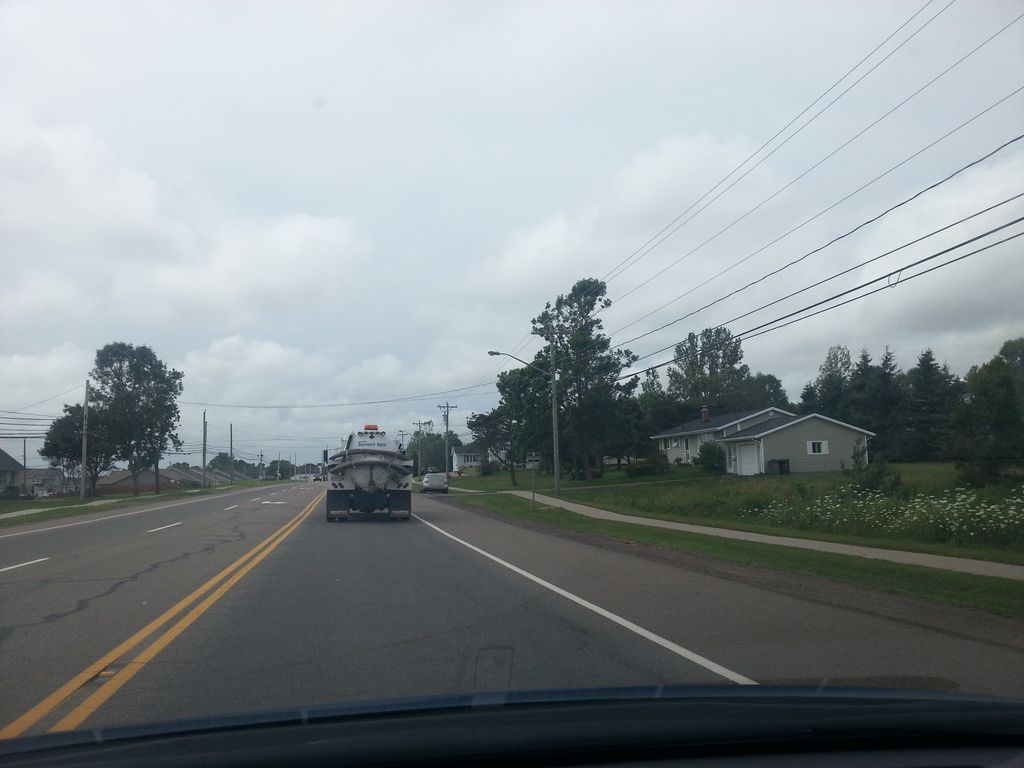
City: charlottetown